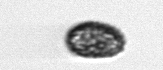
Label: Pseudochattonella_farcimen